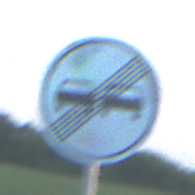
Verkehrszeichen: EndeUeberholverbot
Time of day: SunriseSunset
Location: Outdoor (Nature)
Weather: PartlyCloudy
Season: NotSpecified
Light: Natural